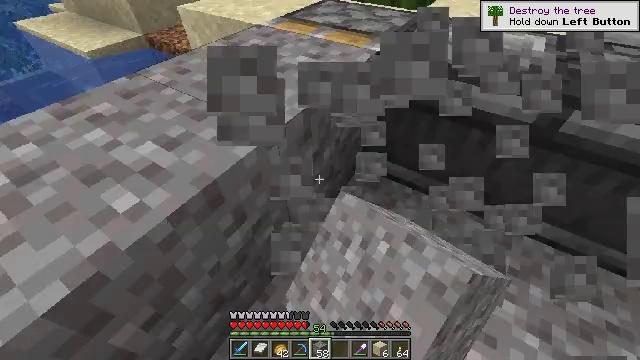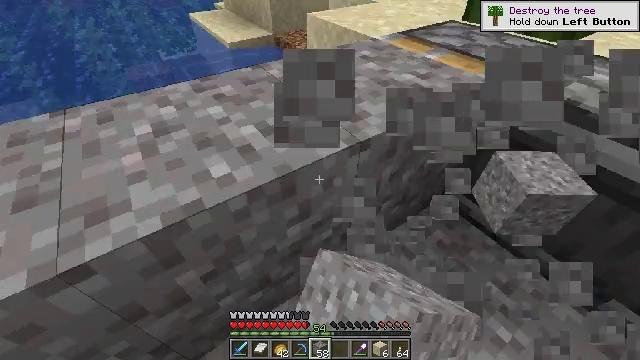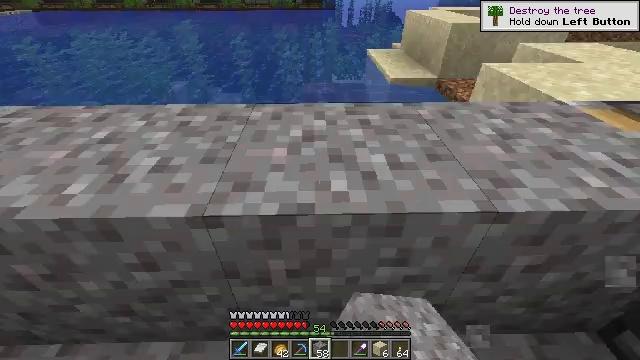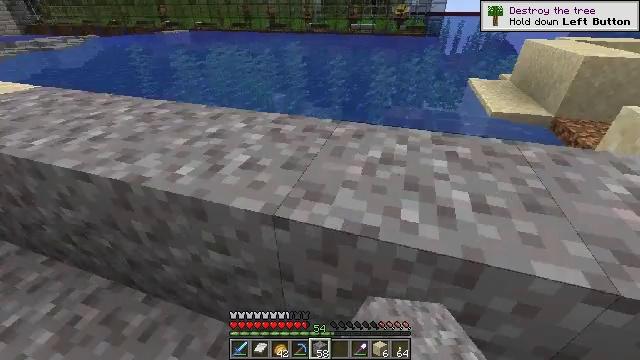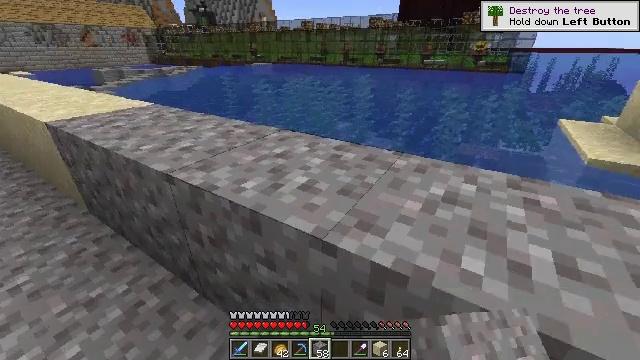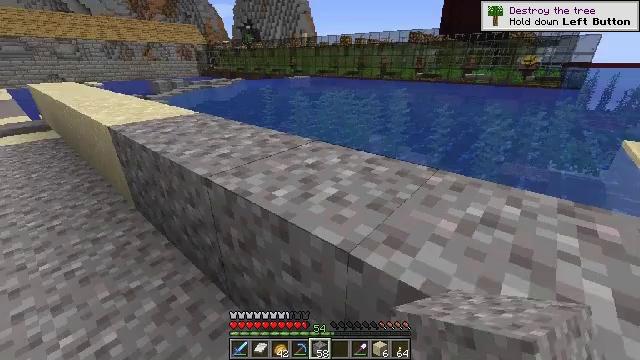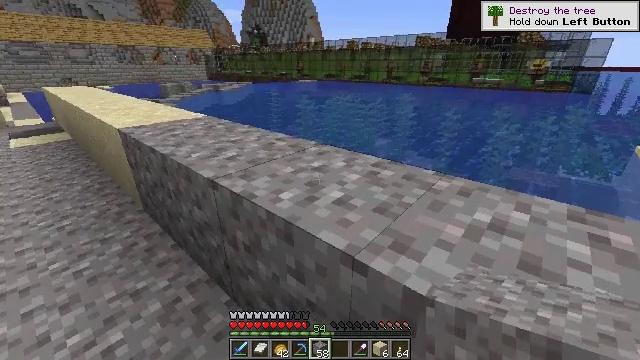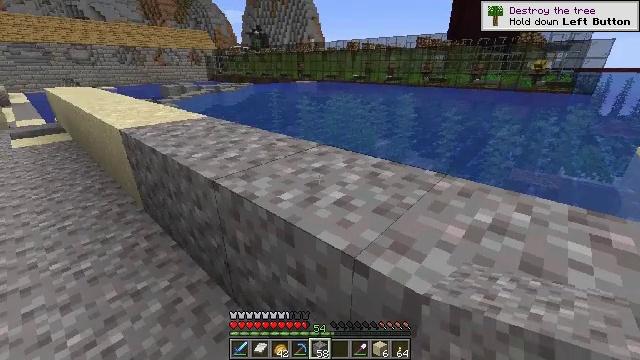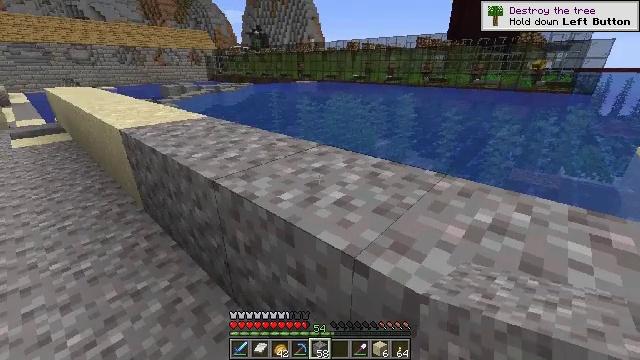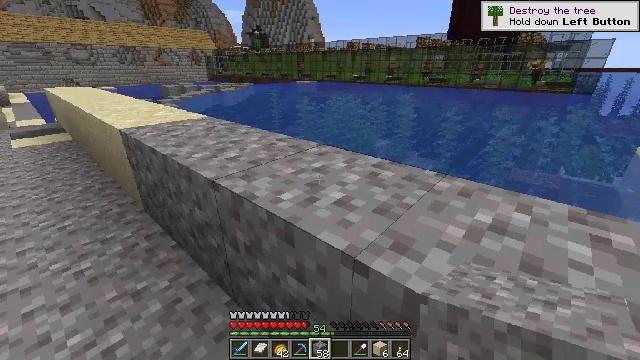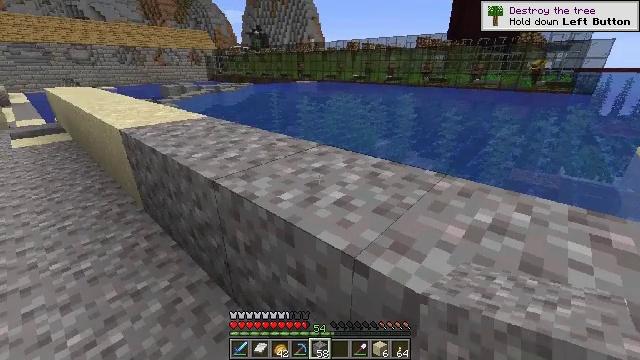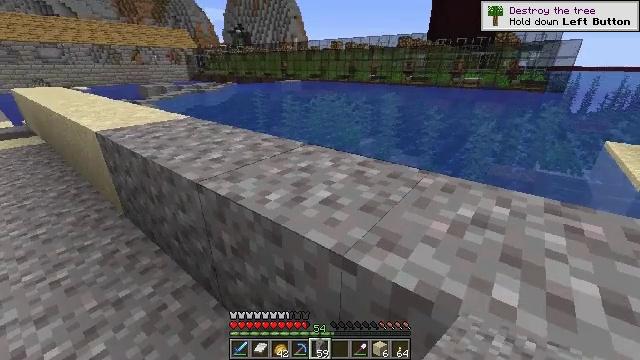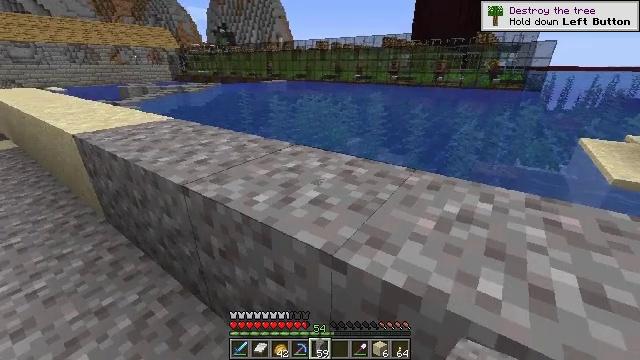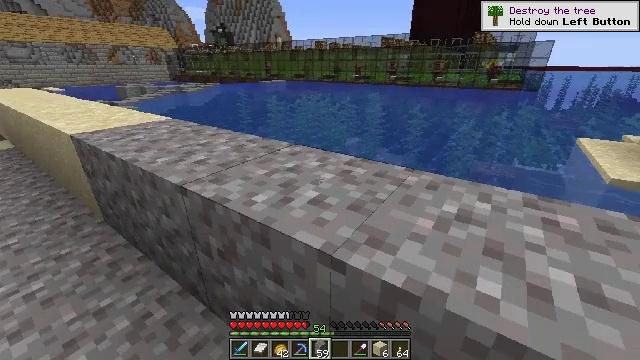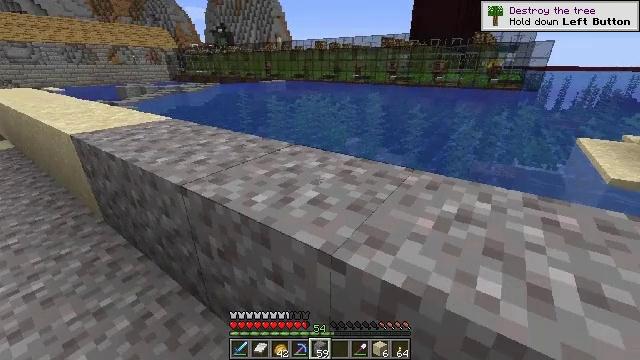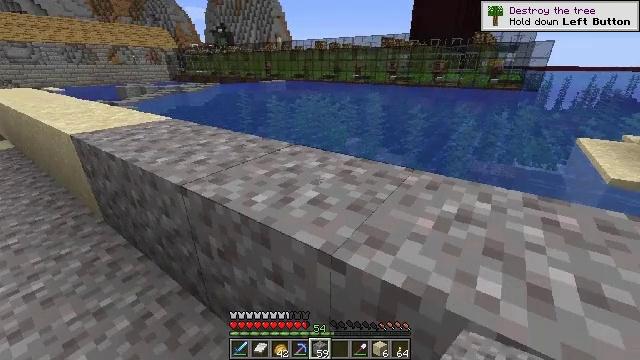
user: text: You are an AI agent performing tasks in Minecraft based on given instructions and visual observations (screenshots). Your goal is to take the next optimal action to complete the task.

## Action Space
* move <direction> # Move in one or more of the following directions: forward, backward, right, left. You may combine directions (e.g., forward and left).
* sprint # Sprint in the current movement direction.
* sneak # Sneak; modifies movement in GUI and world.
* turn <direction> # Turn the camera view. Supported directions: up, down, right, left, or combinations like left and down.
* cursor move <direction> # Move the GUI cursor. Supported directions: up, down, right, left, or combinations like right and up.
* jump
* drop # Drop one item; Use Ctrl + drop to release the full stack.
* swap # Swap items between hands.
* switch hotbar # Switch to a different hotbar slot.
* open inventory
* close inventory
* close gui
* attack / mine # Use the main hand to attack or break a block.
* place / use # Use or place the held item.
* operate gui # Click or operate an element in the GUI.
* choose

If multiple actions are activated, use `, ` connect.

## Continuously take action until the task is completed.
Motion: motion action
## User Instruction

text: Get observer for redstone contraptions.
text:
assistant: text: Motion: turn left and up
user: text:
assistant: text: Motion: turn left and up
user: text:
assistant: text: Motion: turn left and up
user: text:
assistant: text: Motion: turn left and up
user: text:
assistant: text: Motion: turn left and up
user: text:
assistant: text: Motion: turn left
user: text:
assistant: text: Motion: no_op
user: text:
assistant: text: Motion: no_op
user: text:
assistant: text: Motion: no_op
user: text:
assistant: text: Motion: no_op
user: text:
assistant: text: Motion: turn right
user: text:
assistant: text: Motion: turn right
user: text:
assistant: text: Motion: no_op
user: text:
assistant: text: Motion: no_op
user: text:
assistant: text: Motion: no_op
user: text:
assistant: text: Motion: no_op
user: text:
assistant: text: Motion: no_op
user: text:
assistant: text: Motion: turn left
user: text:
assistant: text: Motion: turn left and down
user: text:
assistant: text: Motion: no_op
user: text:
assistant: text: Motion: no_op
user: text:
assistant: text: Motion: no_op
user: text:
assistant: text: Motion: turn right
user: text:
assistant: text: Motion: turn right
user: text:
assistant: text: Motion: turn right
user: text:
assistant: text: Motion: turn right
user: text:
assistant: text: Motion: turn right
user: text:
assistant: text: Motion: no_op
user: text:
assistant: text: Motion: move forward, turn right
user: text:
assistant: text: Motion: move forward, turn right